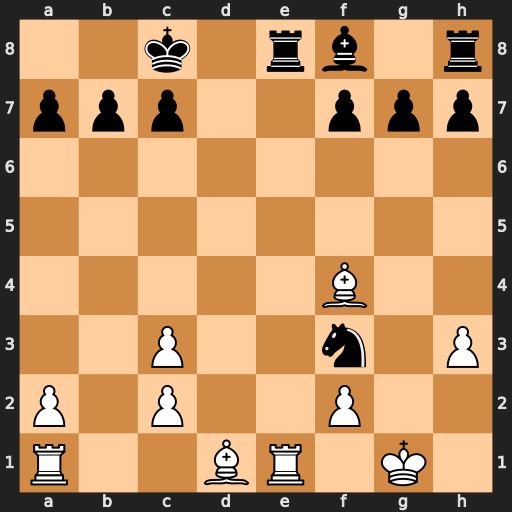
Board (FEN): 2k1rb1r/ppp2ppp/8/8/5B2/2P2n1P/P1P2P2/R2BR1K1
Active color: w
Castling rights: -
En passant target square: -
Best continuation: Bxf3 Rxe1+ Rxe1